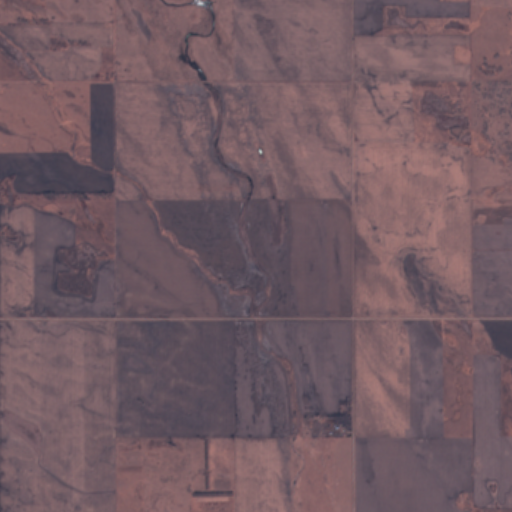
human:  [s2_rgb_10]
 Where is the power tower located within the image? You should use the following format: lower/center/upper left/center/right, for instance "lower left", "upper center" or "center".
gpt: The power tower is located in the right of the image.
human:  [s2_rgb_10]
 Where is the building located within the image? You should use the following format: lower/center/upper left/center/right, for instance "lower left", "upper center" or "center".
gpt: The building is located in the lower right of the image.
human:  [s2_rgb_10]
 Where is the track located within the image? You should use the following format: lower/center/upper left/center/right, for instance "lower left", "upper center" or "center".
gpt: There is no track in the image.